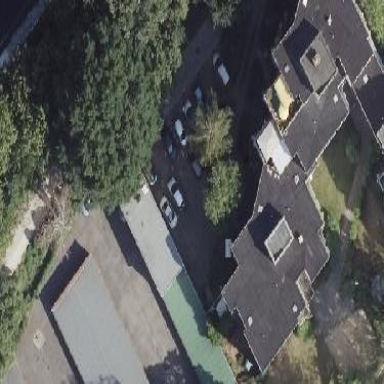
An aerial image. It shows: Group of garages.